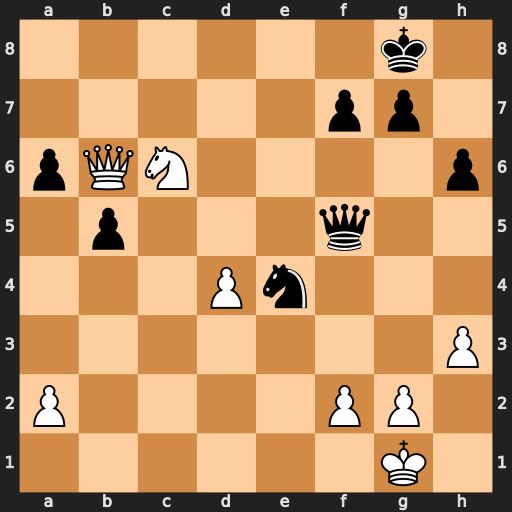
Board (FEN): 6k1/5pp1/pQN4p/1p3q2/3Pn3/7P/P4PP1/6K1
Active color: w
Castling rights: -
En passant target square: -
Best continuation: Ne7+ Kh7 Nxf5